Question: May I know the code to combine this two database item? I mean the 'TimeOUT' from the second line would be in the first 'TimeOUT' so it will be not null when I cast this out to the listview.
Please see image here:

I am using C#.
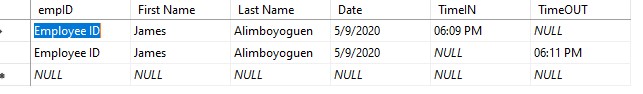
Answer: For this dataset, aggregation would do:
'''
select
empID,
firstName,
lastName,
date,
min(timeIn) timeIn,
max(timeOut) timeOut
from mytable
group by
empID,
firstName,
lastName,
date
'''